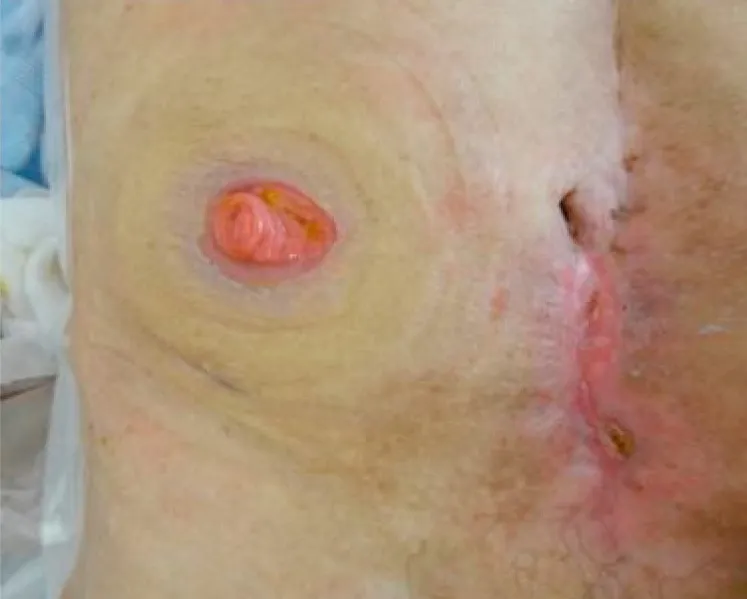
After removing the drainage catheter.
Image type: medical_photograph (skin_photograph)